Question: I am using <URL> to display a nested tree of checkboxes, as in this example:

I would like to know how many nodes the tree model contains.
If I call the method <URL>.
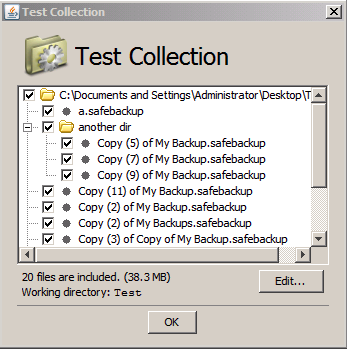
Answer: Recursively:
'''
public int getNumberOfNodes(TreeModel model)
{
return getNumberOfNodes(model, model.getRoot());
}
private int getNumberOfNodes(TreeModel model, Object node)
{
int count = 1;
int nChildren = model.getChildcount(node);
for (int i = 0; i < nChildren; i++)
{
count += getNumberOfNodes(model, model.getChild(node, i));
}
return count;
}
'''